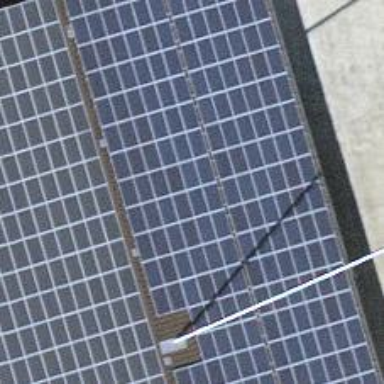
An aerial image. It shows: Solar power generator using photovoltaic panels.